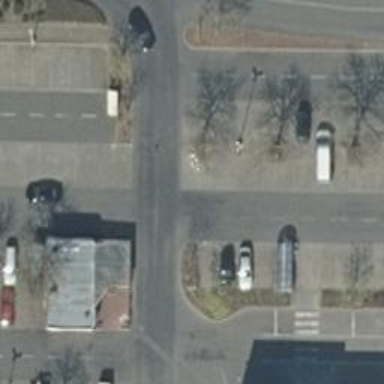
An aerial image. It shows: Road serving as parking aisle.